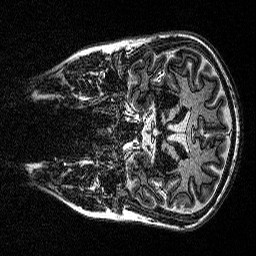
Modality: MP2RAGE
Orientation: coronal
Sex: female
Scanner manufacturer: siemens
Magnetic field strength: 3 T
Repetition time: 5 s
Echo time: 0.00292 s